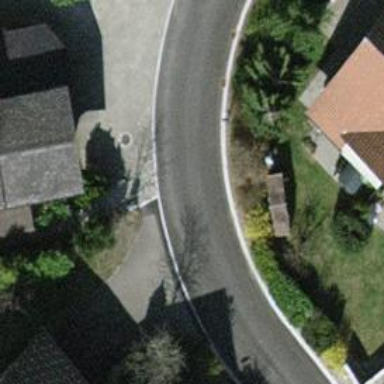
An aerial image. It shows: Smooth asphalt road in residential area.